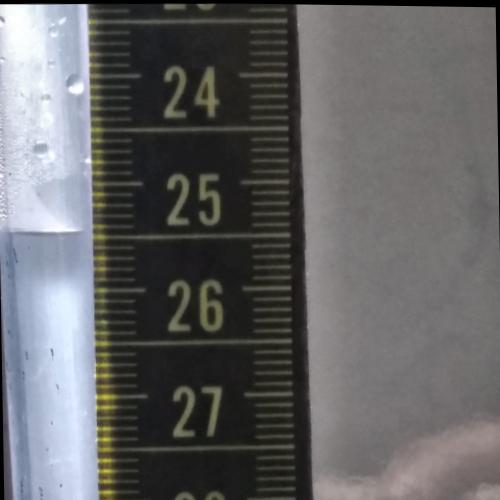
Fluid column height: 25.5 cm